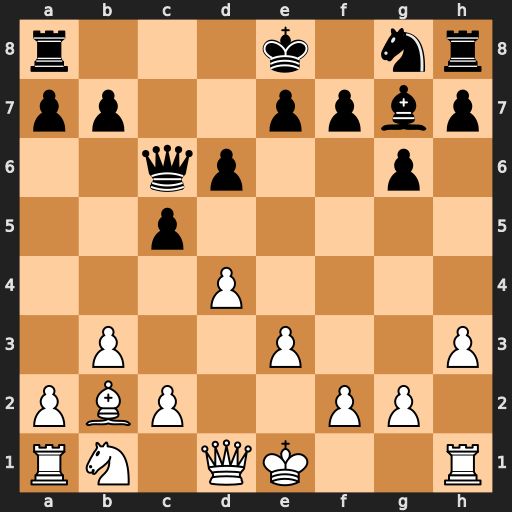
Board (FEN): r3k1nr/pp2ppbp/2qp2p1/2p5/3P4/1P2P2P/PBP2PP1/RN1QK2R
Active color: w
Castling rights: KQkq
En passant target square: -
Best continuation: d5 Bxb2 dxc6